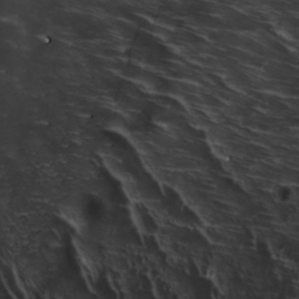
Label: non_frost